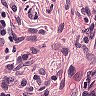
Metastatic tissue present: no